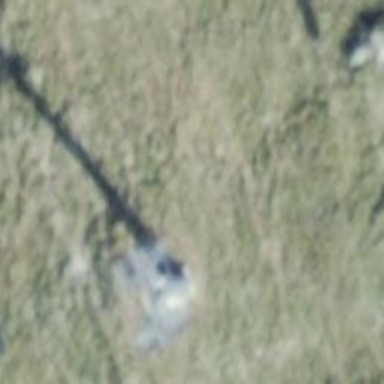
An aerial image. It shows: Pylon for aerialway.